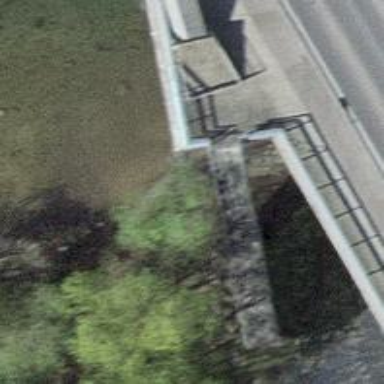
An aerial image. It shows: Metal steps along the road.